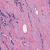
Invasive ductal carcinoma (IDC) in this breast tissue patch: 1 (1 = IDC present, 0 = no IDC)